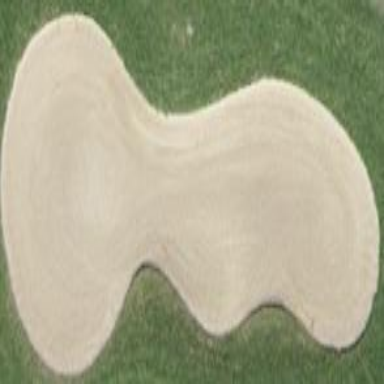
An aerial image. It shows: Sandy area is golf bunker.